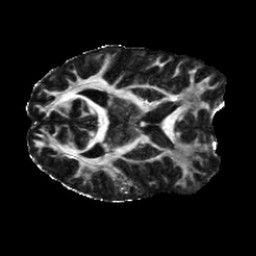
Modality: FA
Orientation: axial
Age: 29
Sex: male
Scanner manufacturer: siemens
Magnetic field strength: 6.98 T
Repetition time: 7.776 s
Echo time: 0.076 s